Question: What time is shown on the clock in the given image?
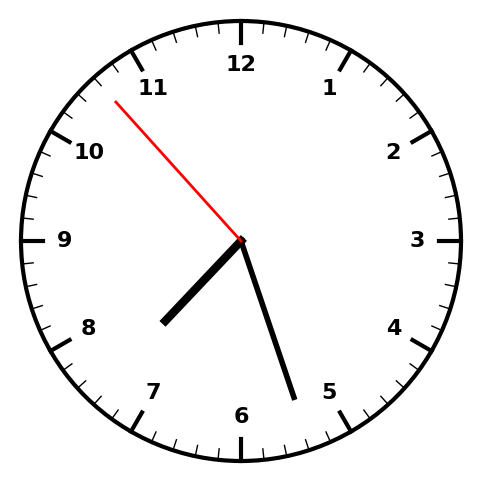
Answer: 07:26:53